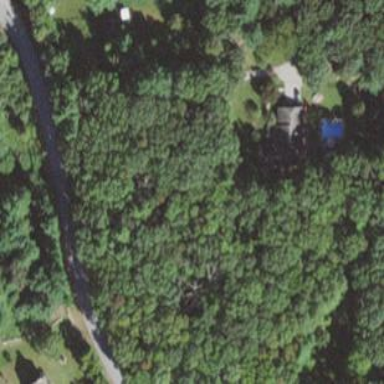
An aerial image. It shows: Driveway.